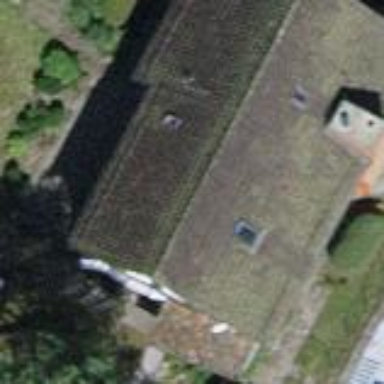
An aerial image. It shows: Building with tiled roof.